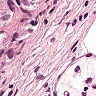
Metastatic tissue present: yes